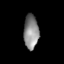
Tissue: lung
Cell type: Epithelial cells
Senescence score: 0.2367
Nuclear area (px): 503
Mean DAPI intensity: 136.304